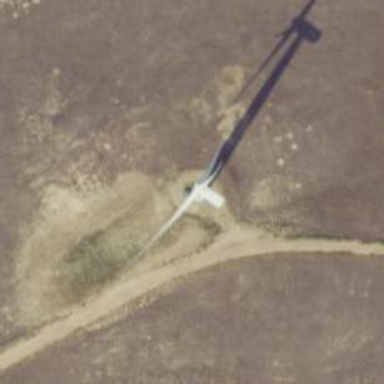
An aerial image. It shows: Wind generator in the form of horizontal axis wind turbine.